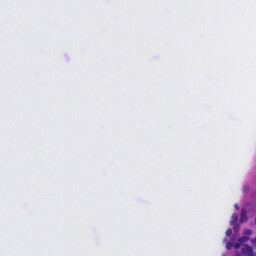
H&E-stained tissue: Tonsil